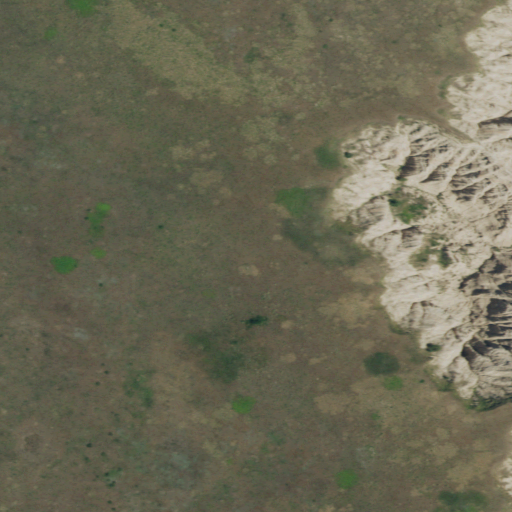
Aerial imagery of mountain in South Dakota named Galigo Table containing grassland and barren land